Question: I'm trying to use OAuth for Instagram to authenticate, planning to use PHP and cURL. The first step is retrieving a "code" e.g:
'fd7d5f6cde6c47e4a86ba28b22ac4583'
I've worked with the Twitter API before and it works in a similar way. I exchange the code for an 'access_token' and then I can authenticate.
The issue is that the way to authenticate is to hit a button on a window that says "I give permission". Here is that window:

For example, is there a way for me to automate this process using my script? When I worked with Twitter, I was able to use cURL to go to this link and pass the authentication, to then retrieve this code.
This is part of a project that will essentially to retrieve my own recent instagrams. I don't want visitors to my site to be presented with having to hit "authorise" every time they turn up.
At the moment I'm simply doing this, is there anything I can add to the URL to automatically authorise?
'''
$auth_request_url = 'https://api.instagram.com/oauth/authorize/?client_id='.$client_id.'&redirect_uri='.$redirect_url .'&response_type=code';
/* Send user to authorisation */
header("Location: ".$auth_request_url);
'''
Below is an example of the code but only :
'''
$url = "https://api.instagram.com/oauth/access_token";
$access_token_parameters = array(
'client_id' => $client_id,
'client_secret' => $client_secret,
'grant_type' => 'authorization_code',
'redirect_uri' => $redirect_url,
'code' => $code
);
$curl = curl_init($url); // we init curl by passing the url
curl_setopt($curl,CURLOPT_POST,true); // to send a POST request
curl_setopt($curl,CURLOPT_POSTFIELDS,$access_token_parameters); // indicate the data to send
curl_setopt($curl, CURLOPT_RETURNTRANSFER, 1); // to return the transfer as a string of the return value of curl_exec() instead of outputting it out directly.
curl_setopt($curl, CURLOPT_SSL_VERIFYPEER, false); // to stop cURL from verifying the peer's certificate.
$result = curl_exec($curl); // to perform the curl session
curl_close($curl); // to close the curl session
$arr = json_decode($result,true);
'''
I got the '$code' from the end of the URL manually. But it expires after one use. So I need to work out how to run and retrieve the '$code' each time I want to execute the script.
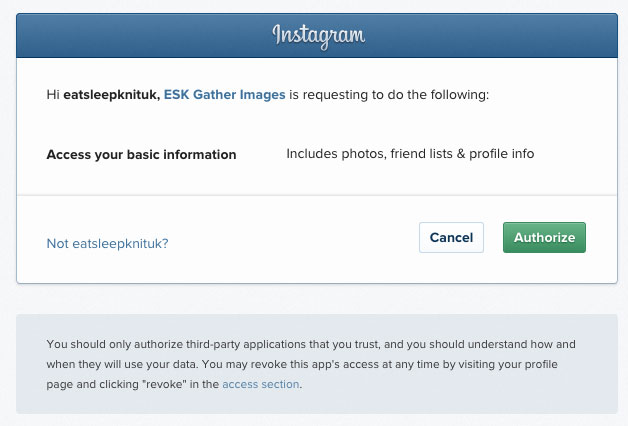
Answer: The approval should only be required the first time that your client asks a user for it and there's no way to avoid that. You're obtaining information from an end user and it would be a huge security hole if clients could get that information or permissions from users without requiring their explicit approval at least once. But after the first time, consent should be stored and reused for your client.